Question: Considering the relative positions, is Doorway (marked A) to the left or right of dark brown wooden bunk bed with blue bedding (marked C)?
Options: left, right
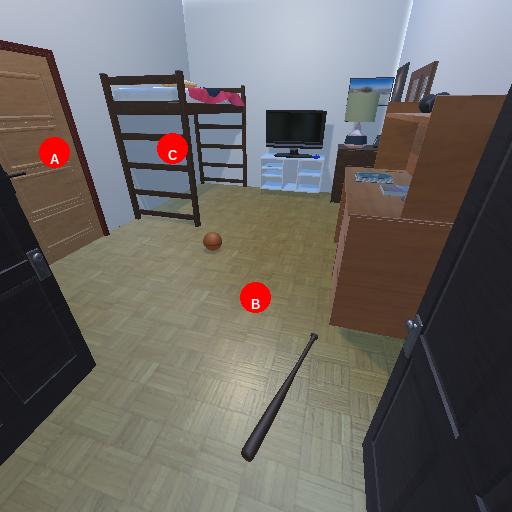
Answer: left